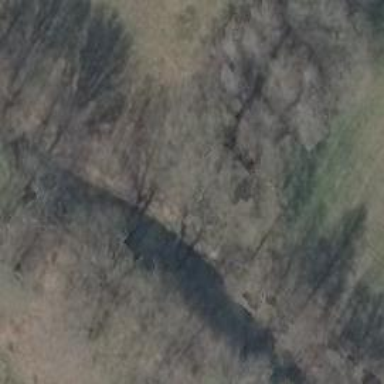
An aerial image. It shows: Row of deciduous broadleaved trees.